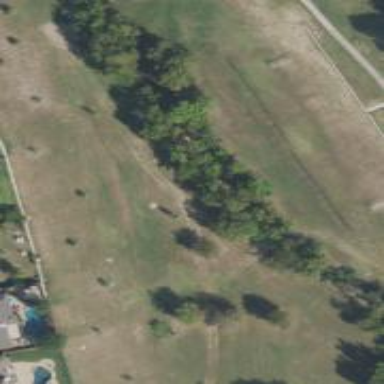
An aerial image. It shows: Disc golf hole in disc golf sport setting.